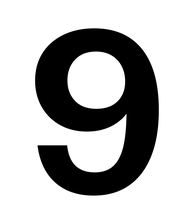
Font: InstrumentSans_SemiBold